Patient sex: F
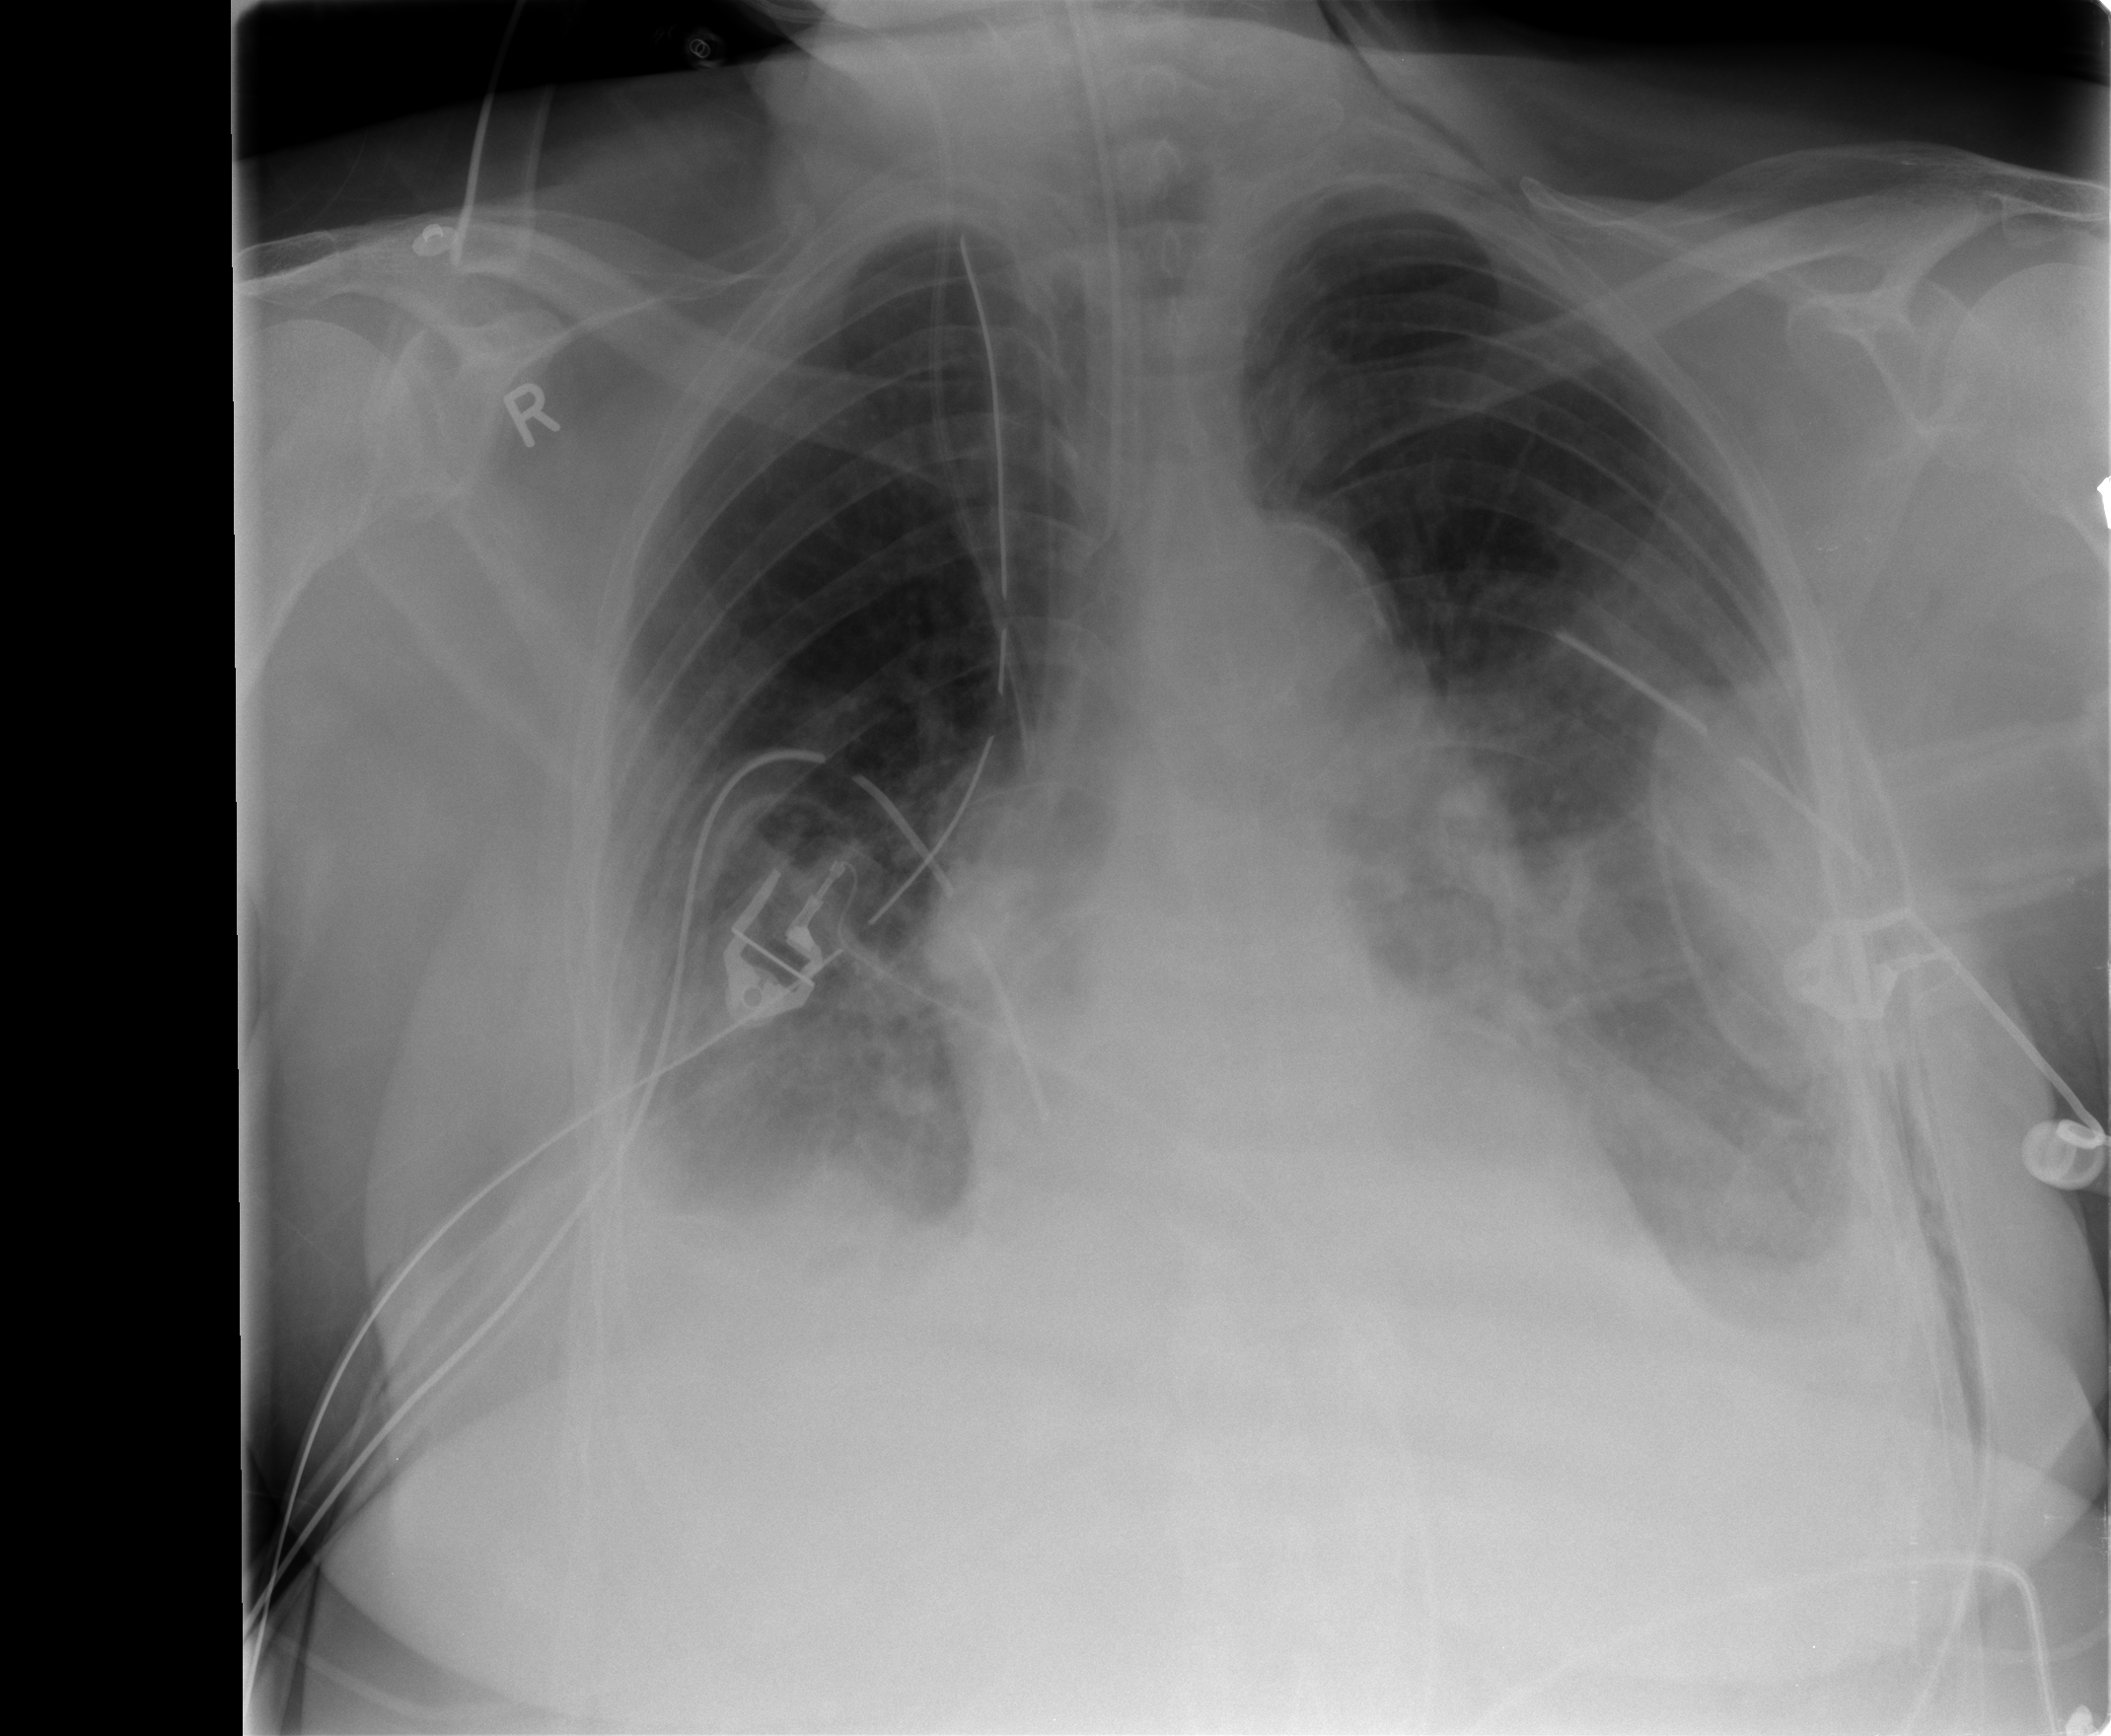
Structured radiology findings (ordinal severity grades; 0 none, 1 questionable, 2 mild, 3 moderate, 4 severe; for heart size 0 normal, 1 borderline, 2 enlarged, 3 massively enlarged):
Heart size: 0
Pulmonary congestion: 0
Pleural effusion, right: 2
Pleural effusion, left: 2
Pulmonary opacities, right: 1
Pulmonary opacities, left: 0
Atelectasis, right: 2
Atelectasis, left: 2